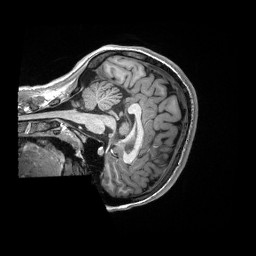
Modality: T1w
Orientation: sagittal
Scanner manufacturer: siemens
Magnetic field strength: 3 T
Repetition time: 2.3 s
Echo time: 0.00298 s